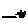
Label: line